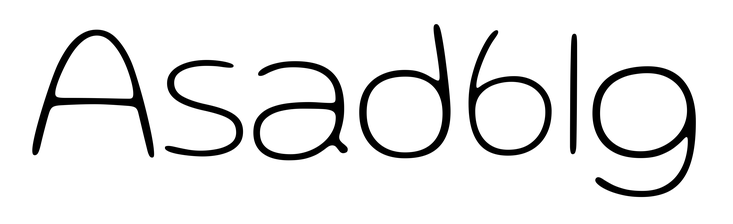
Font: Gluten_Thin